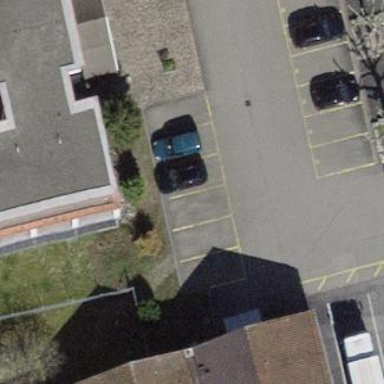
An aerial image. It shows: Street-side parking area.